Interaction volume radius: 5 \u00c5
Interaction volume height: 25 \u00c5
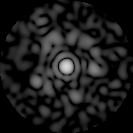
Disorder parameter: 0.8591